Question: I have a Sql Server 2005 table with following data:

idHearing is the primary key (identity), idCase is a foreign key that may duplicate. StartDate and StartTime specify the date and time of the event - both fields are of DateTime type (for whatever reason these are separate fields). All StartDate data has a time of 12:00:00. All StartTime data has a date of 1/1/1900. IsScheduled and IsOnCalendar are bit fields.
My challenge is to select the latest (in terms of Date/Time) hearing for each idCase. If the StartDate/StartTime are identical (as is in the rows 1 and 2), preference should be given to a row which has IsScheduled and/or IsCalendar on. If those are columns are same as well, then it does not matter which row gets returned.
To make this more complicated, I must do it all in single SELECT statement (because it must be in a view) and I have to return all the columns that you see below.
I've tried several ways, but my SQL-FU isn't strong. Any ideas?
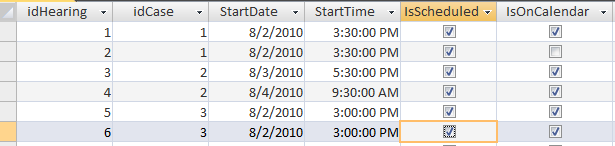
Answer: Pretty much the same as omg ponies answer. Row_number is your friend. I'm not entirely sure the bit fields are treated as you want, but you get the idea. As ever, it's always best to be explicit with the fields you are selecting, but I'm lazy.
'''
create table #table
(
idHearing int,
idCase int,
startDate datetime,
starttime datetime,
isscheduled bit,
isoncalendar bit
);
insert into #table values(1,1,'8/2/2010','3:30:00 PM',1,1)
insert into #table values(2,1,'8/2/2010','3:30:00 PM',1,0)
insert into #table values(3,2,'8/3/2010','5:30:00 PM',1,1)
insert into #table values(4,2,'8/4/2010','9:30:00 PM',1,1)
insert into #table values(5,3,'8/2/2010','3:00:00 PM',1,1)
select * from
(
select
row_number()
over
(partition by idcase order by
startdate desc,
starttime desc,
isscheduled desc,
isoncalendar desc
) idCasePosition,
*
from #table
) x
where idCasePosition=1
drop table #table
'''